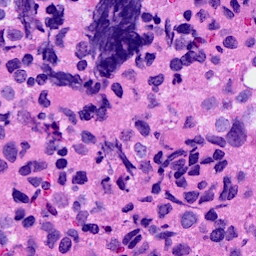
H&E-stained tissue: Breast